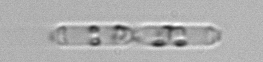
Label: Cerataulina_pelagica